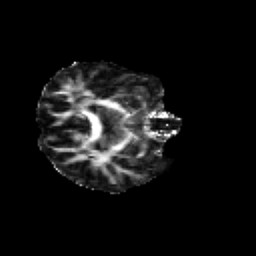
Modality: FA
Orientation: axial
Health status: healthy
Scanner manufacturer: siemens
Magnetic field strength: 3 T
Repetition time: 10.6 s
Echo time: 0.092 s